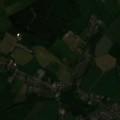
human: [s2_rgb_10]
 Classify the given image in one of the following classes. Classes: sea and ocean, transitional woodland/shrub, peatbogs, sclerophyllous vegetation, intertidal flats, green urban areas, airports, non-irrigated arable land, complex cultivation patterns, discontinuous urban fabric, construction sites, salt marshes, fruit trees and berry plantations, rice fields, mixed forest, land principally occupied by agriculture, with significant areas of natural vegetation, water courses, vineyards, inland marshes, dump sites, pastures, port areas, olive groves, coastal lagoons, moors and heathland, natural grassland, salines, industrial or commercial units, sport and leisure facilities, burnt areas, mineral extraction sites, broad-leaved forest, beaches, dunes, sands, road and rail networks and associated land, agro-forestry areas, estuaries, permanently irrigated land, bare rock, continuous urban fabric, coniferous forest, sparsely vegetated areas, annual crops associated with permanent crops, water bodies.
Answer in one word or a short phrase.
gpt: non-irrigated arable land, pastures, coniferous forest